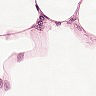
Metastatic tissue present: no